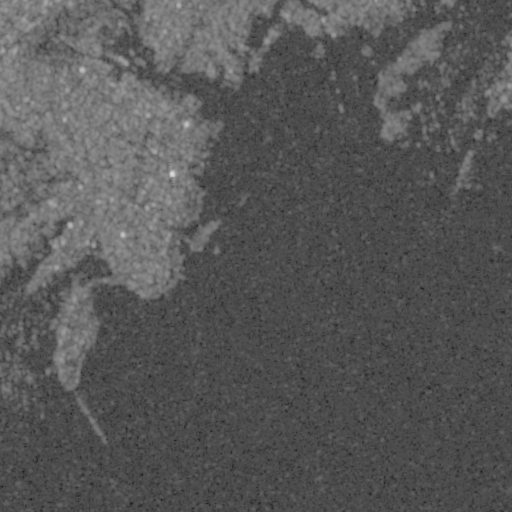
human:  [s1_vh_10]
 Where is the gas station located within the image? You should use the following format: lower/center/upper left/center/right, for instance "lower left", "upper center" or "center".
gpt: The gas station is located in the upper left of the image.
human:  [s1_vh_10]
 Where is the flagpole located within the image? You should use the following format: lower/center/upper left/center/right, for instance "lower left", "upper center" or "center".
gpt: The flagpole is located in the upper left of the image.
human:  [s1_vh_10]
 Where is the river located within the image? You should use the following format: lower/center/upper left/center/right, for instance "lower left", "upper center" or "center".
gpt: The river is located in the upper left of the image.
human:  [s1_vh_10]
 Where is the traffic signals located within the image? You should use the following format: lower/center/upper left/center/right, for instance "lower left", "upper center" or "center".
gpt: The traffic signals is located in the upper left of the image.
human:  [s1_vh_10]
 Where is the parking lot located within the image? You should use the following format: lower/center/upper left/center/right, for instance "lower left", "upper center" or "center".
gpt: There is no parking lot in the image.

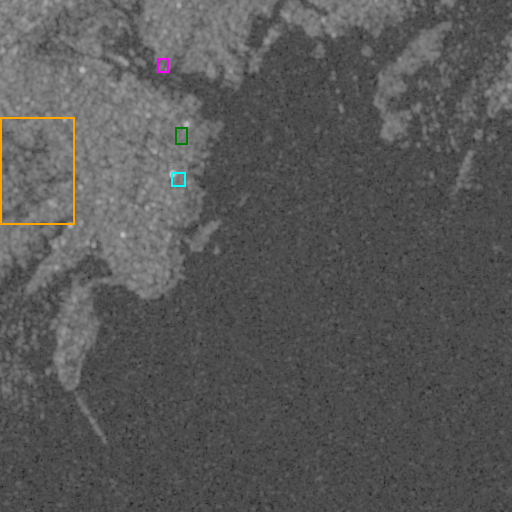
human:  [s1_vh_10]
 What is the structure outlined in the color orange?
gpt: The structure outlined in orange is a park.
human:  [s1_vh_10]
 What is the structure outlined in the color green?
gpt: The structure outlined in green is a parking lot.
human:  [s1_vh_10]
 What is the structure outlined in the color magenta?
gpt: The structure outlined in magenta is a building.
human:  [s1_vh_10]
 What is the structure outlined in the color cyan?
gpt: The structure outlined in cyan is a building.
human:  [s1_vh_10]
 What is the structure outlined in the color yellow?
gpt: There is no yellow outline.